Question: How do I deal with a user who clicks 'Don't Allow' when first prompted ' Would Like Access to Twitter Accounts' ?

Is it only possible to give them a popup explaining that they now have to go into the Settings and allow access to the app?
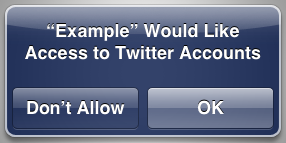
Answer: You can use [TWTweetComposeViewController canSendTweet]. If this returns NO, direct the user to their account page.